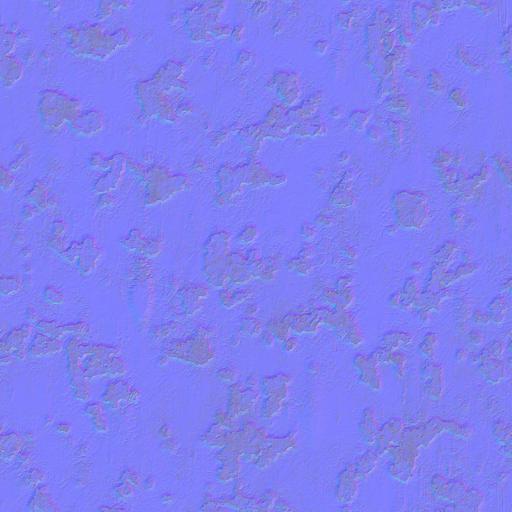
metal orange paint painted rust